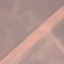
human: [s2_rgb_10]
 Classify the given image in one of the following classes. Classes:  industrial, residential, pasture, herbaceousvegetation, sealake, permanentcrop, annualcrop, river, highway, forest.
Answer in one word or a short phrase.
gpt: AnnualCrop